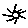
Label: sun